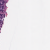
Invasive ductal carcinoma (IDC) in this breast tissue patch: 1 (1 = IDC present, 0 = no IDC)